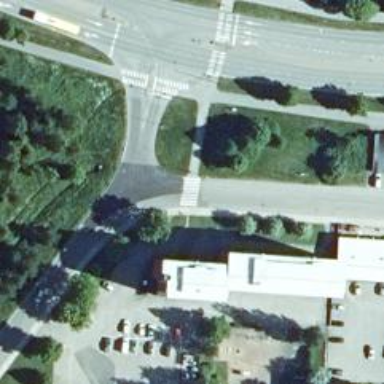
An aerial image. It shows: Marked crossing on asphalt footway.